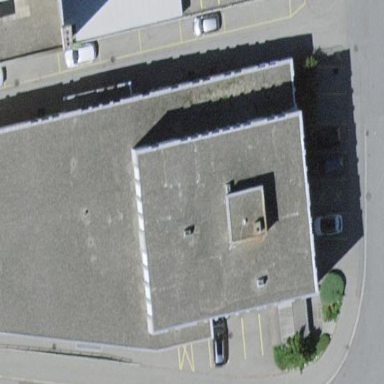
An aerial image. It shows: Flat-roofed commercial building.